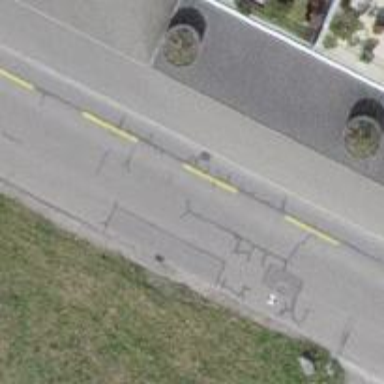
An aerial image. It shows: Residential road with asphalt surface. There is designated cycling lane on the left side.